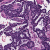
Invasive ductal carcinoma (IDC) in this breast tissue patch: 1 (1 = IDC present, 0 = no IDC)